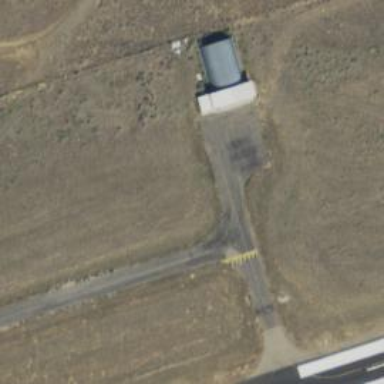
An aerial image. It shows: Image of taxiway at airport.